Question: I have the following problem. If no max value is defined Highcharts always adds space at the end of the bar. To illustrate it I've attached a image. The blue area is the div the chart is inside and I want the bars with 100% end on the end of the blue area. I'm aware of it that I can achive this by setting max:1 on the axis but I'm looking for a dynamic approach since when I'm defining max it is fixed and if the maximum value in the Chart is 80% I again end up with unused space.
Thanks Sebastian

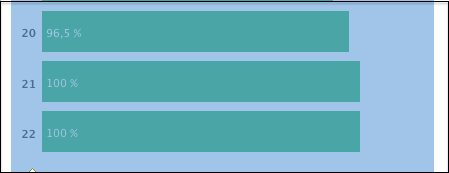
Answer: You should set max as 100 for yAxis, not 1.
EDIT:
set 'maxPadding' as 0 and 'endOnTick' as true
<URL>
<URL>
<URL>